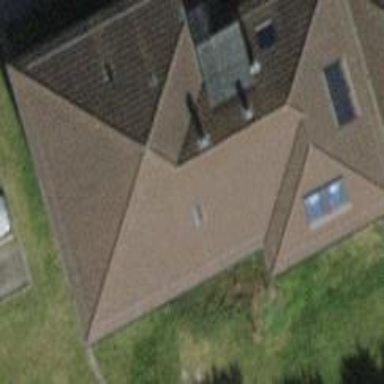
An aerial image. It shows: Building with hipped roof.